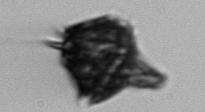
Label: Gonyaulax